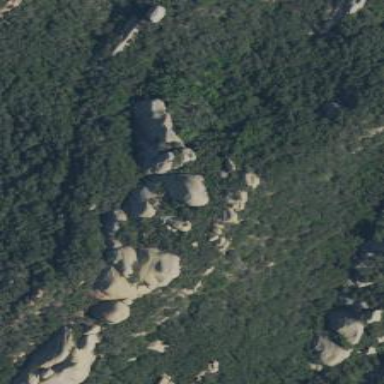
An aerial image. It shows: Landscape of bare rock.